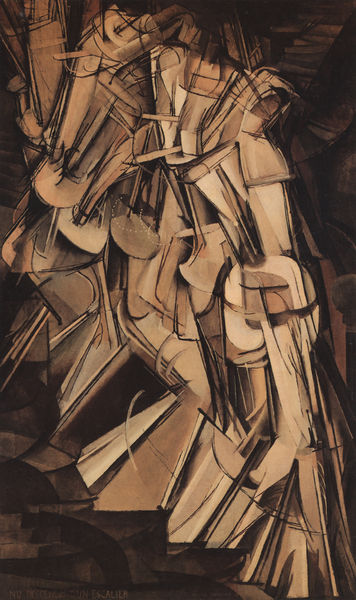
Titel: Akt, die Treppe hinabsteigend, Nr. 2
Künstler: Marcel Duchamp
Standort: Philadelphia (Pennsylvania)
Institution: Philadelphia Museum of Art
Schlagwörter: akt, dunkel, gemälde, hand, kopf, körper, mann, nackt, weiß, frauen, kubismus, ocker, bewegung, braun, damen, frau, grau, hell, holz, kleid, kleider, paris, schwarz, ball, beige, expressionismus, fächer, hochformat, malerei, tanz, mensch, bild, hände, öl, gehen, boden, figur, person, kontrast, schulter, umrandung, beine, bewegt, bein, welle, italien, abstrakt, modern, formen, barun, monochrom, linien, amerika, figuren, industrie, treppe, treppen, soldaten, spitz, kraft, stufe, stufen, nackte, striche, abstraktion, surrealismus, rechtecke, futurismus, maschine, linie, technik, form, schnitt, titel, säbel, konturen, soldat, dynamik, autor, reihe, kugeln, bauhaus, kontraste, geometrisch, skandal, dynamisch, hüfte, picasso, schreiten, diagonale, kanten, geometrie, show, tänzer, duchamp, steigen, steigend, die, faschismus, marc, scharf, zirkel, kantig, auflösung, duchamps, überschneidung, boccioni, balla, braque, franrkeich, simultan, hinabsteigen, energie, herabsteigen, phasen, hinab, marcel, suprematismus, marcel duchamp, hinunter, roboter, dynamismus, hinabsteigend, vervielfältigung, runter, aufgefächert, zersplitterung, philadelphia, konsturktion, giacomo balla, giacomo, akt die treppe herabsteigend d, arensberg, armory, armory show, heraufsteigend, herunter, industri', nu descendant un escalier, omg, schtreiten, stricher, teeppe, hinuntersteigend